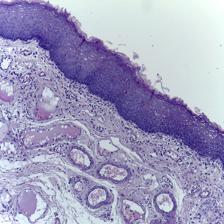
Diagnosis: Normal